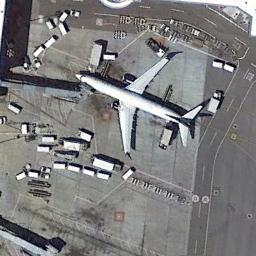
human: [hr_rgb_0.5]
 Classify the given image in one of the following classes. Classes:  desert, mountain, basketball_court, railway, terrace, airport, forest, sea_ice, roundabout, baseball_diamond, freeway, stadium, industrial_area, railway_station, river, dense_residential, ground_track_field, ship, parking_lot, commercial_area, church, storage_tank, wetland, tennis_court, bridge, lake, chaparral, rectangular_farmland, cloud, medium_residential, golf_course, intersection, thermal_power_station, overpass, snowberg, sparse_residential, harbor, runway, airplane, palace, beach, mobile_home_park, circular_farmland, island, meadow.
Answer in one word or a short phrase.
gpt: airplane